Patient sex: M
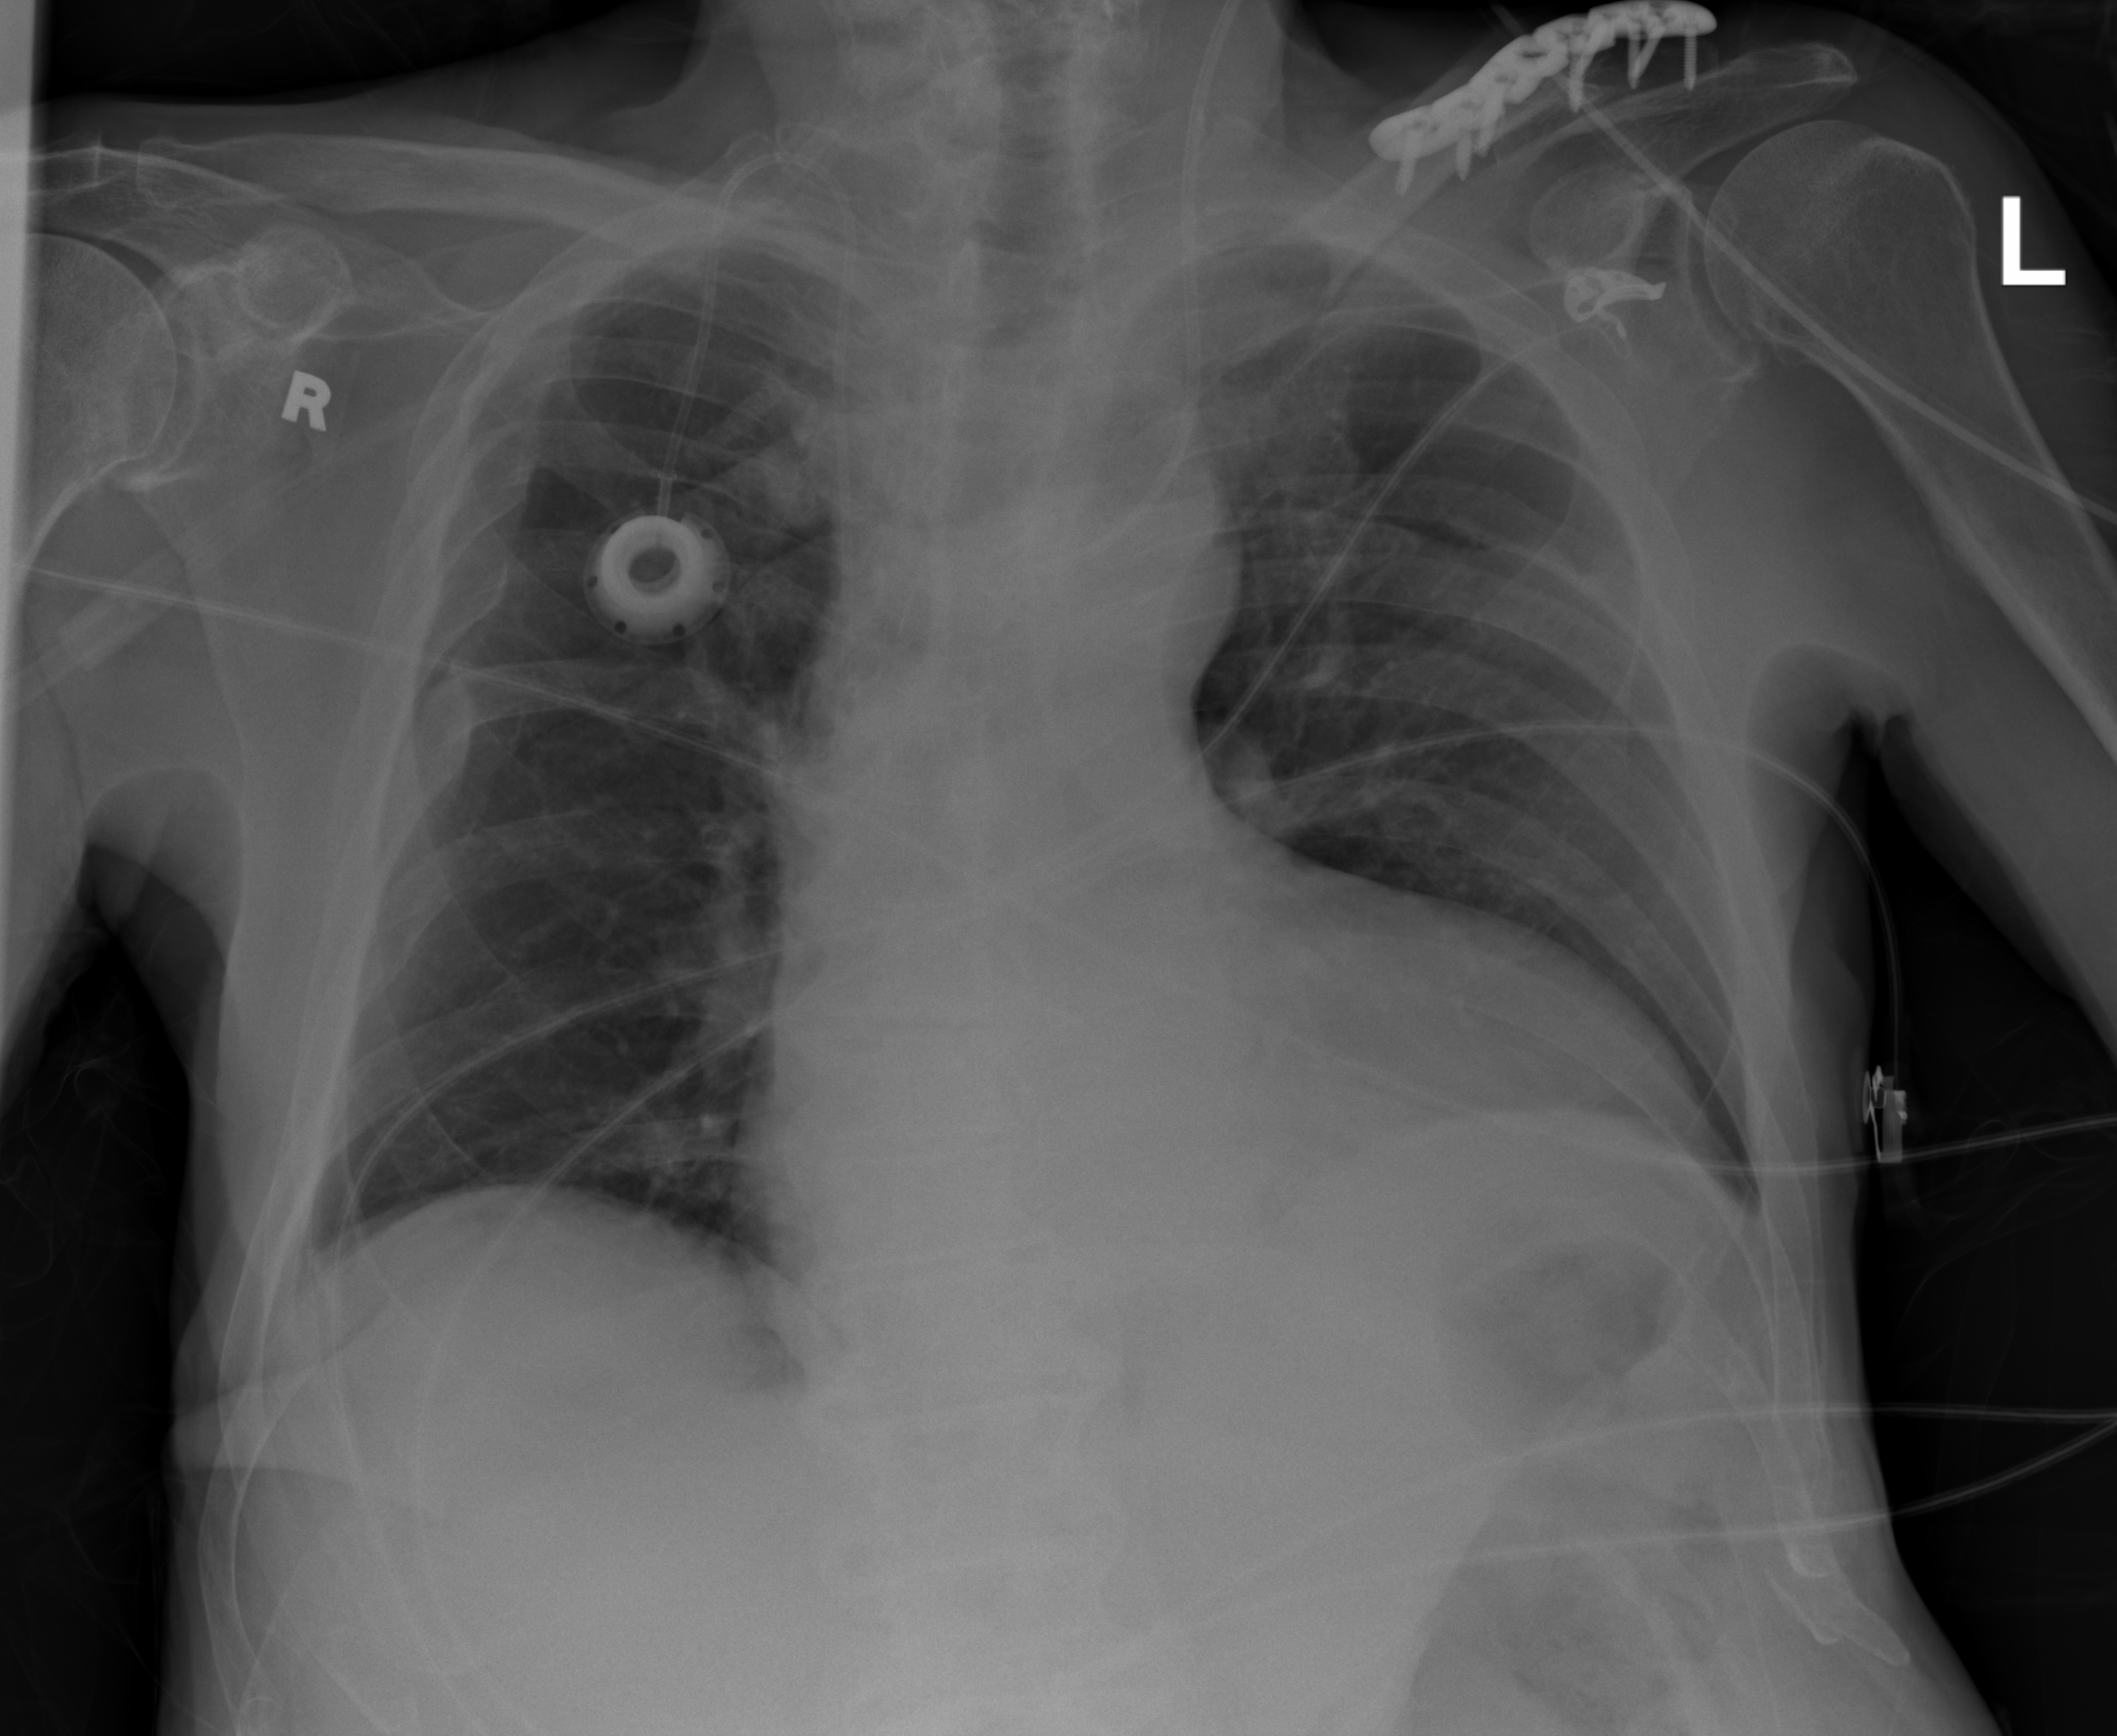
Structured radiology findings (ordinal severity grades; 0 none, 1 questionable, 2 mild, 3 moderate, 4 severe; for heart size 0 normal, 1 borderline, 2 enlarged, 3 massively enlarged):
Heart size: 2
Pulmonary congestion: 0
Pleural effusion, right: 2
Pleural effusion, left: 0
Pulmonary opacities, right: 0
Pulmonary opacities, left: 0
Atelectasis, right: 0
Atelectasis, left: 0